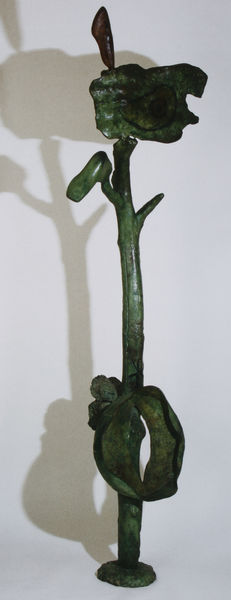
Titel: L'oiseau au plumage rougeâtre annonce l'apparition de la femme éblouissante de beauté, Der Vogel mit dem rötlichen Federkleid kündigt das Erscheinen der strahlenden schönen Frau an
Künstler: Joan Miró
Institution: Privatsammlung
Schlagwörter: baum, blätter, feder, fuß, kopf, schatten, weiß, grün, blume, grau, licht, profil, schwarz, blüte, rose, wand, arme, gesicht, mensch, sockel, ast, stamm, auge, figur, blatt, pflanze, oval, rund, skulptur, abstrakt, modern, rauh, aufrecht, metall, bronze, plastik, hoch, abstrahiert, foto, fotografie, stiel, eisen, durchblick, oberfläche, stengel, stilisiert, lilie, stängel, welk, senkrecht, schoss, schattenwurf, verwelkt, knospe, picasso, dornen, stachel, zentrum, standbein, guss, figürlich, objekt, phantasie, planze, bronzeguss, vertikal, triebe, lile, patina, dorn, blühte, grünspan, trieb, dorne, stehle, ausponderiert, gleichgewich, menschenpflanze, pflanzenmensch, verkümmert, verwelkr